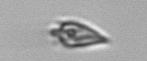
Label: Oxytoxum